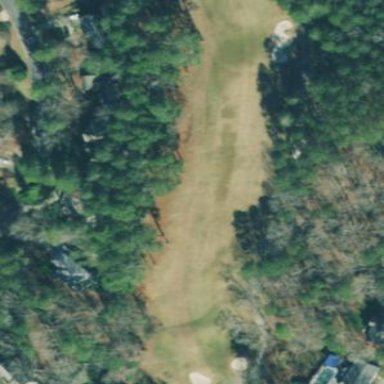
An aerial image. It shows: Grassy area designated as golf fairway.